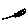
Label: square